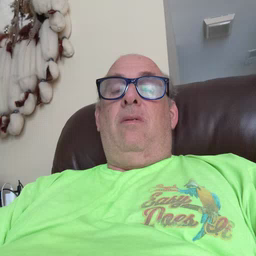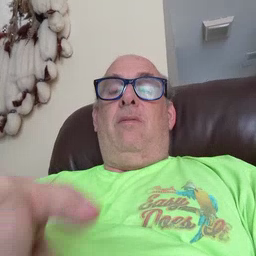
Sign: face